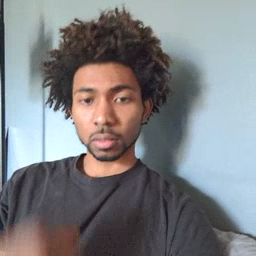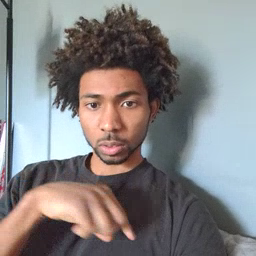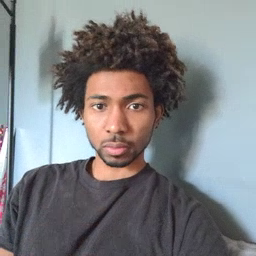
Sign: weus